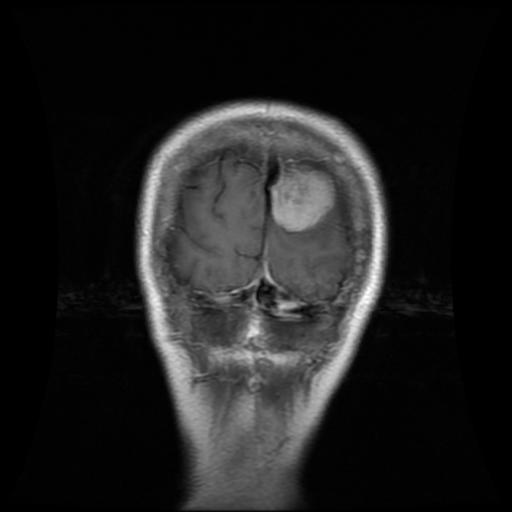
Label: meningioma